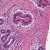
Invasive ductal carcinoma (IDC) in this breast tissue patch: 0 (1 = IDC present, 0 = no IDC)